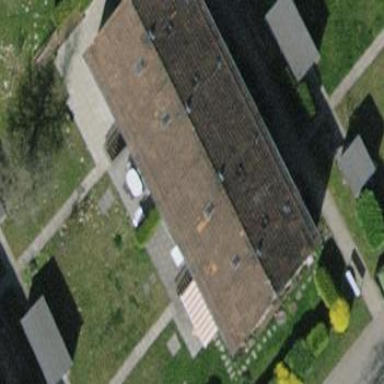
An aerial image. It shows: Terrace building.